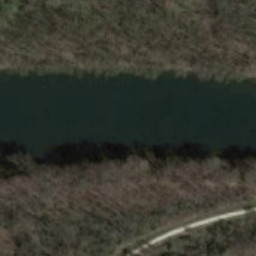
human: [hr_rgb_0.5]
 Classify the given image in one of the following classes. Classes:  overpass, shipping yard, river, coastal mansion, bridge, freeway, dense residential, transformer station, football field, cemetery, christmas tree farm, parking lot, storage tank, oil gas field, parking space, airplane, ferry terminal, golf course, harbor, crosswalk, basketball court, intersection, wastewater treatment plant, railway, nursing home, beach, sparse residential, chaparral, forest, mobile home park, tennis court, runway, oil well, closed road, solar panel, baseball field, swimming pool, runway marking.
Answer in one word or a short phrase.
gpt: river